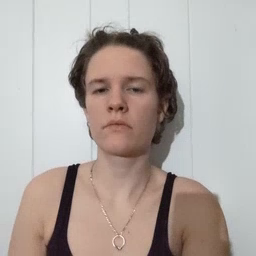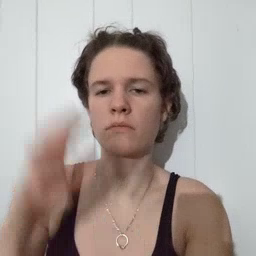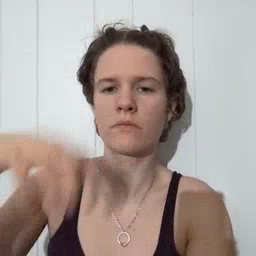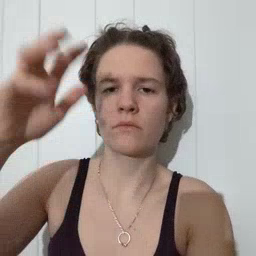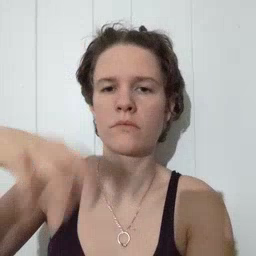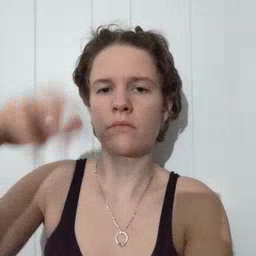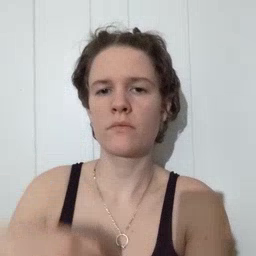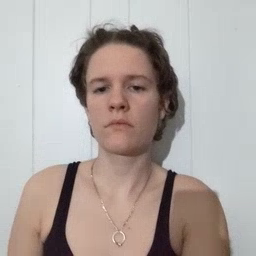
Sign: rain